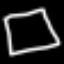
Label: square